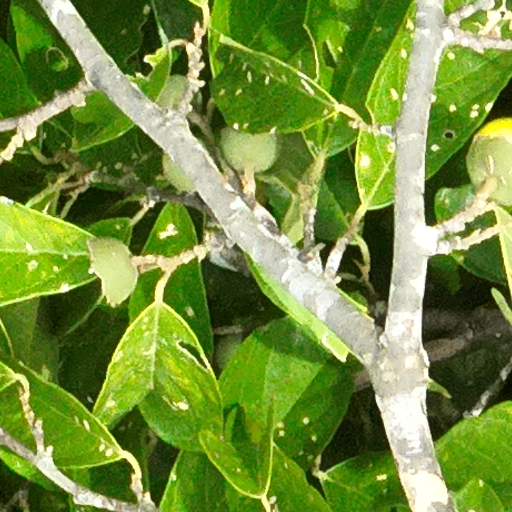
Species: Quararibea stenophylla
GBIF accepted scientific name: Quararibea stenophylla
Crown area (m\u00b2): 58.198